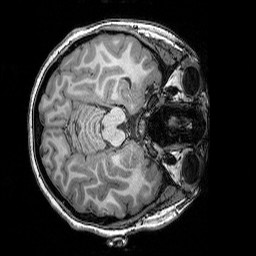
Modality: T1w
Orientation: axial
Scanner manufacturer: siemens
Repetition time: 2.25 s
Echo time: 0.00418 s